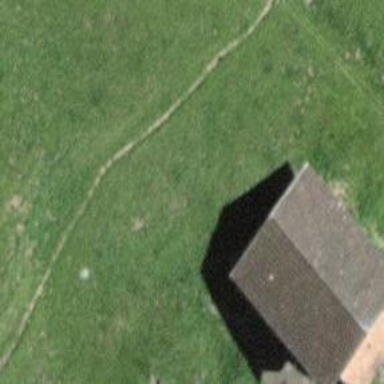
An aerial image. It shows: Barn.